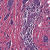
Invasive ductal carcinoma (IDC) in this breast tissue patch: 1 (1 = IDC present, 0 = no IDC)